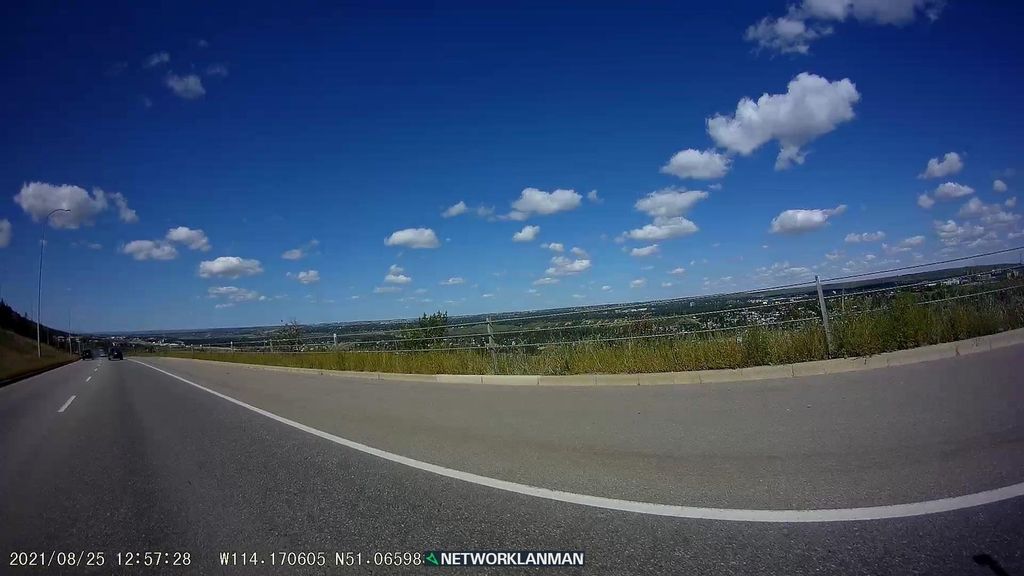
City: calgary